Aerial crown-view tile of a tropical tree (Barro Colorado Island, Panama), acquired 20241216:
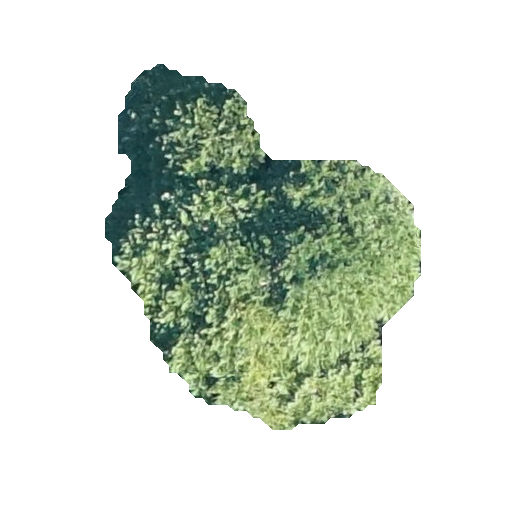
Species: Jacaranda copaia
GBIF accepted scientific name: Jacaranda copaia
Crown area: 108.752 m²